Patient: sex M, age 60
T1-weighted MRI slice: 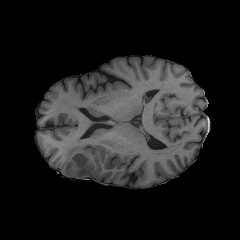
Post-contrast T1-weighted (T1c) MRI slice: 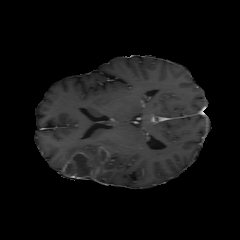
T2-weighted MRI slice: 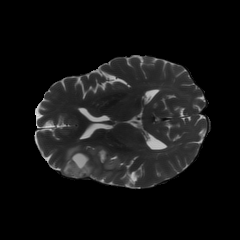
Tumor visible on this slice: yes
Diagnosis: Glioblastoma, IDH-wildtype
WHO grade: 4